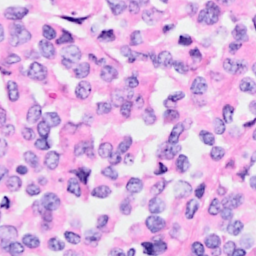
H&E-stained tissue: Breast